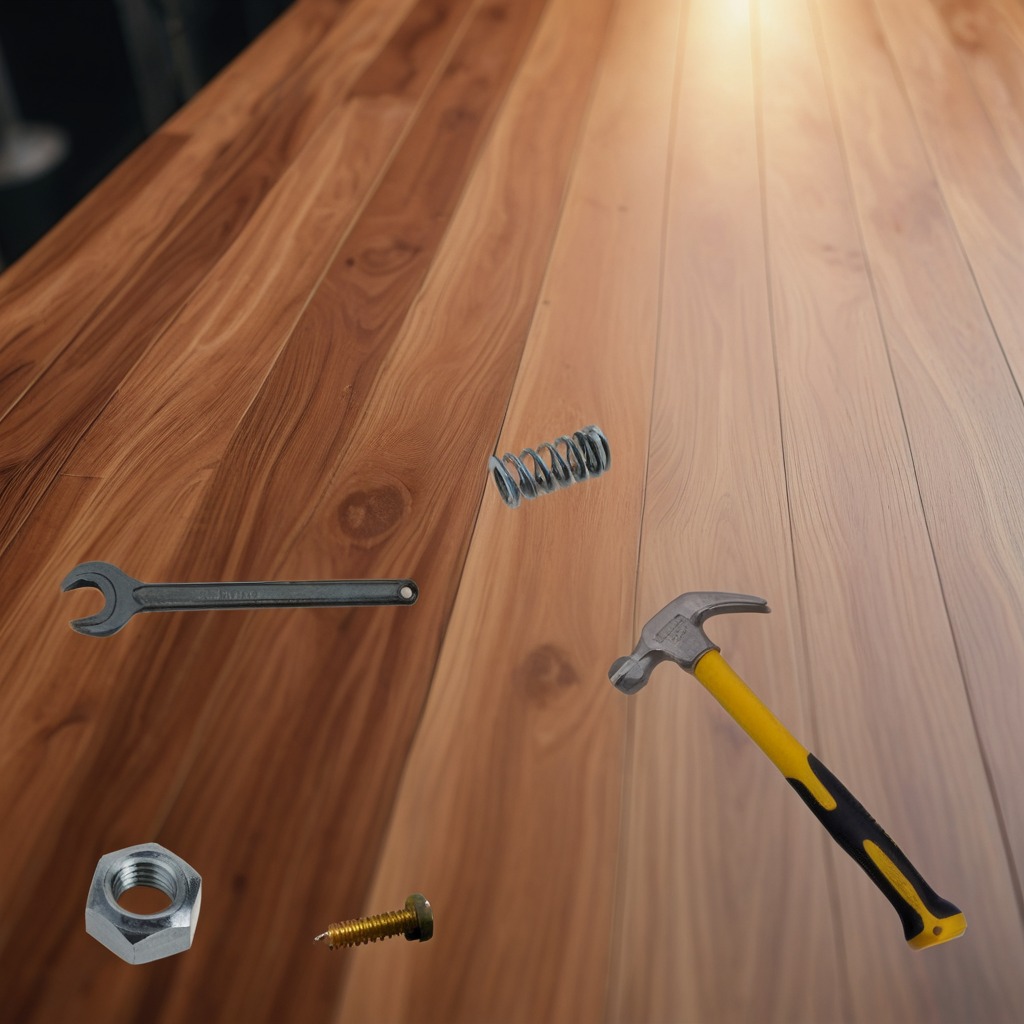
A hammer, a metal machine screw, a coiled metal spring, a metal nut, and a wrench are lying on a wooden table in a carpentry studio.